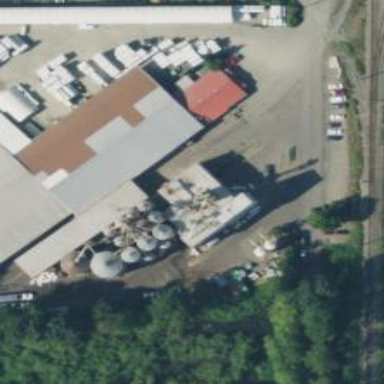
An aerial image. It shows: Silo.